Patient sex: M
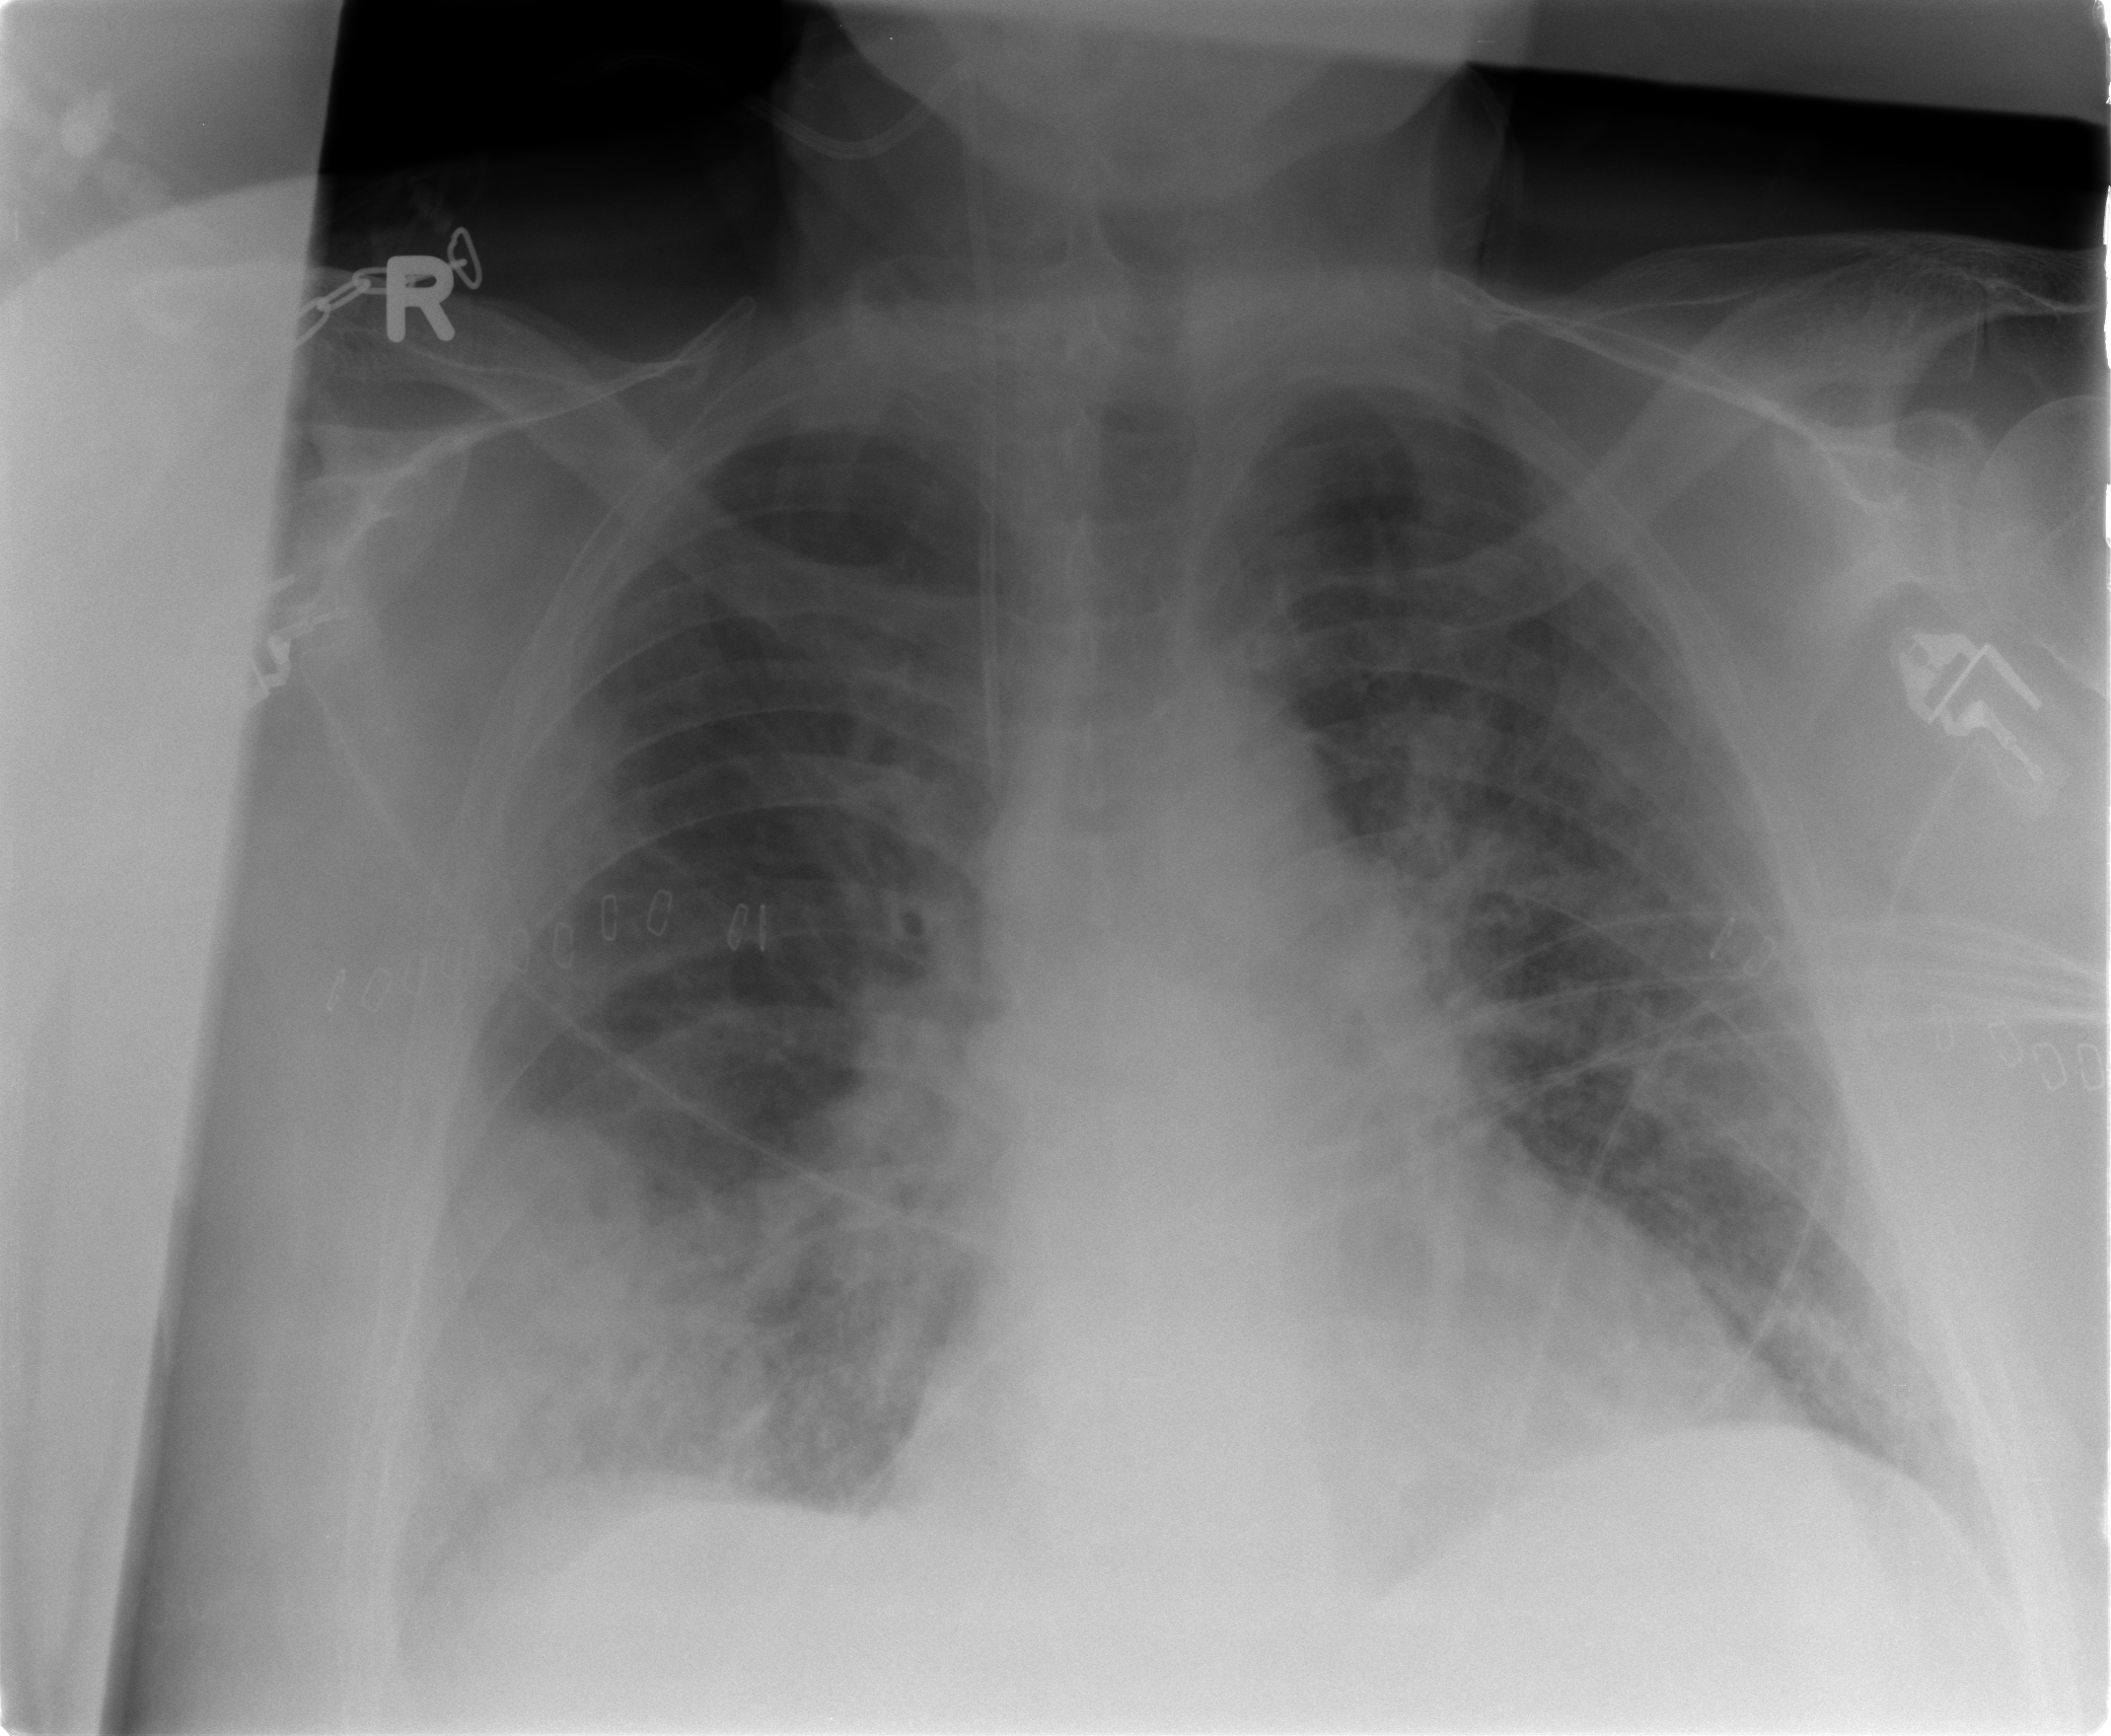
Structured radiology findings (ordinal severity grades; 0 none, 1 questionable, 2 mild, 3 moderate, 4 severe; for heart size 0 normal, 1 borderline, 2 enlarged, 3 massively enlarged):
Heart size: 0
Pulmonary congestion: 2
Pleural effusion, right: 2
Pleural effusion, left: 0
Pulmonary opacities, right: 3
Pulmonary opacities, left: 2
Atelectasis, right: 3
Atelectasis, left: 3